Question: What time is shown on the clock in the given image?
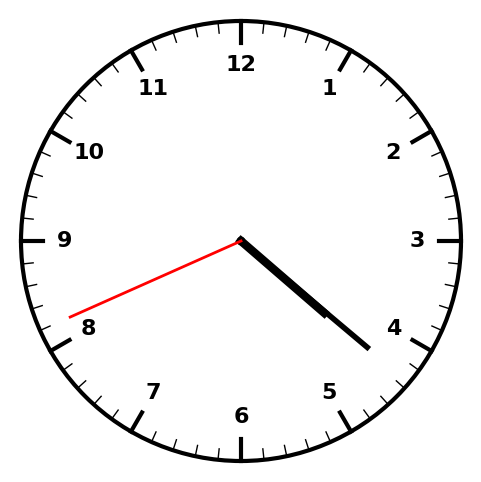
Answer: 04:21:41